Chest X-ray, PA view. Patient: 72 years old, sex F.
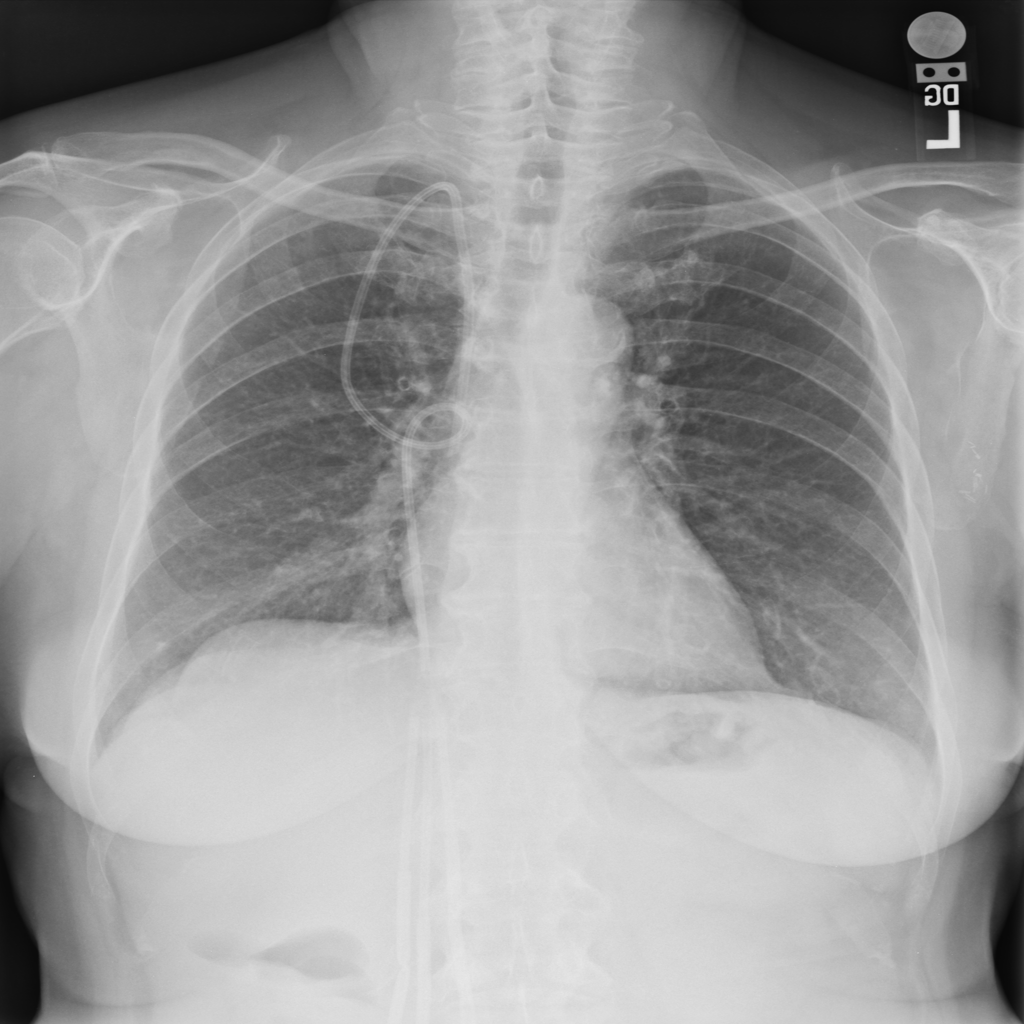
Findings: No Finding